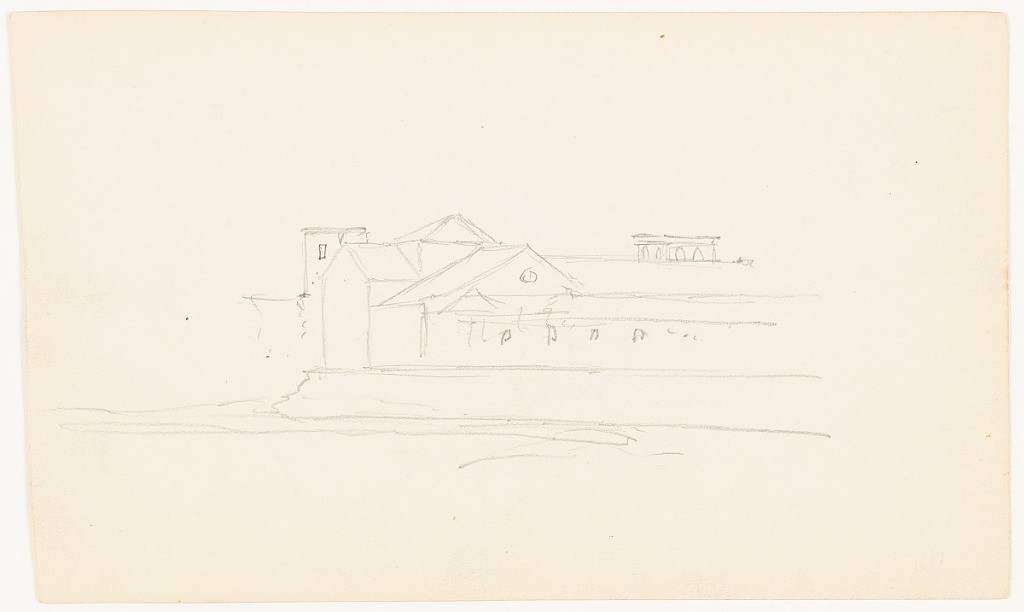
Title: Buildings on a Riverbank, Ecuador
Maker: Frederic Edwin Church, American, 1826–1900
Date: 1857
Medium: Graphite on white wove paper; verso: graphite
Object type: Drawing
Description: Landscape and architectural sketch showing a view of the exterior of a church and its apse, with two taller buildings behind. Structures are situated along a steep riverbank, and viewed from the water.